Question: I am trying to install Rstudio. I have downloaded the 'rstudio-0.98.1103-deb' package.
This is the error I am getting when I do:
'''
sudo dpkg -i rstudio-0.98.1103-amd64.deb
'''
How do I go about the installation? Any suggestions would be great. I am on Ubuntu 14.04.

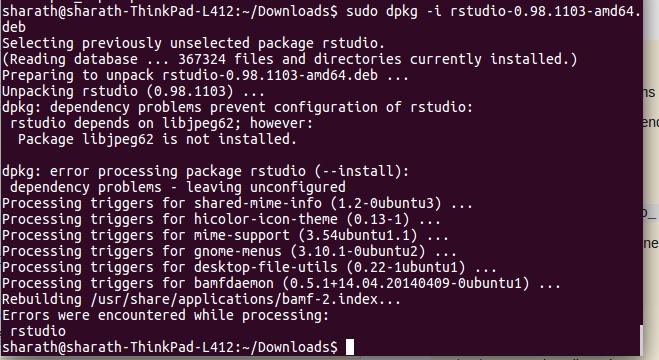
Answer: 'Package libjpeg62 is not installed.'
You can get it by typing this in Terminal:
'''
sudo apt-get install libjpeg62
'''